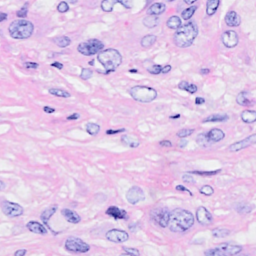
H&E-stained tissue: Breast